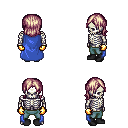
a pixel art fantasy rpg character, male body template, skeleton, blue cape, teal pants, white blonde long bangs hairstyle, gold gloves, black shoes, four views (front, back, left, right), 2x2 character sprite sheet, small pixel art, hard edges, no anti-aliasing